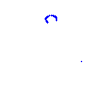
Particle: kaon